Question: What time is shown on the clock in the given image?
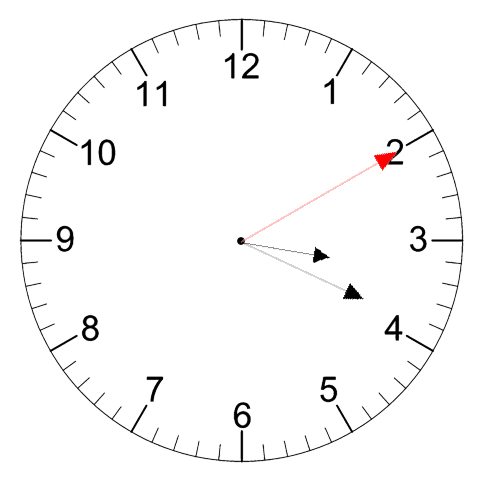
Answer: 03:19:10